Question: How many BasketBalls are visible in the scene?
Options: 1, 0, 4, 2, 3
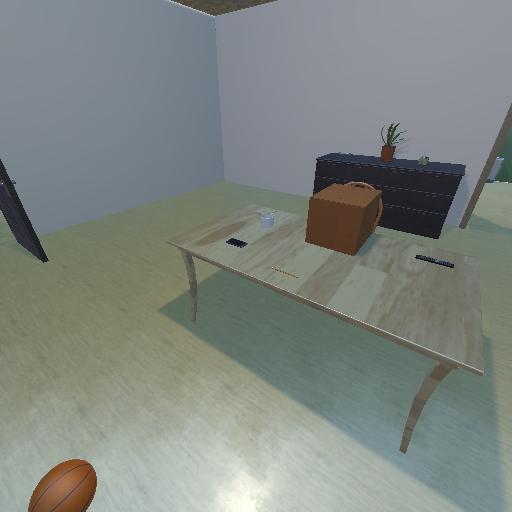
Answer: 1